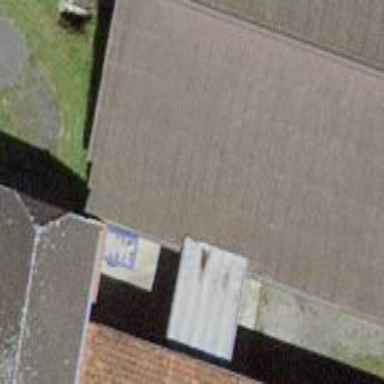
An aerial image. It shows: Rural barn.